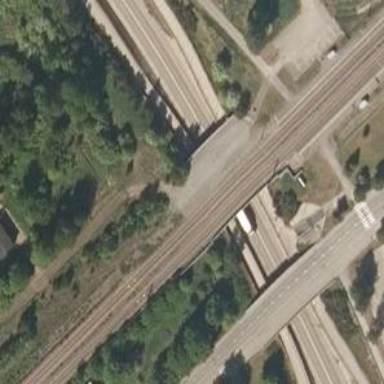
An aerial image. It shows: Railway with continuous electrified contact line.